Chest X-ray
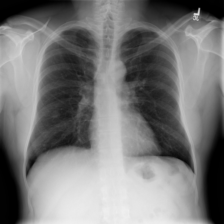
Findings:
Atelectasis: negative
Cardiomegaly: negative
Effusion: negative
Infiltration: negative
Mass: negative
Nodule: positive
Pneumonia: negative
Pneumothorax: negative
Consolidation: negative
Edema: negative
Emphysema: negative
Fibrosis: negative
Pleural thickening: negative
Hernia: negative